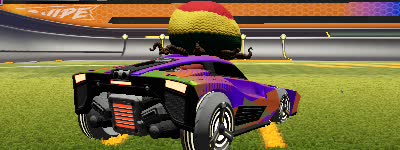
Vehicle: breakout